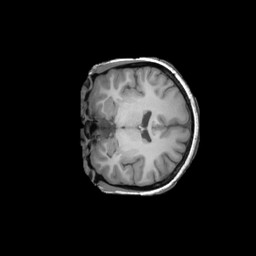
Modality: T1w
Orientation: coronal
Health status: ill
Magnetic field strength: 3 T